Interaction volume radius: 5 \u00c5
Interaction volume height: 15 \u00c5
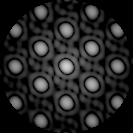
Disorder parameter: 0.03367